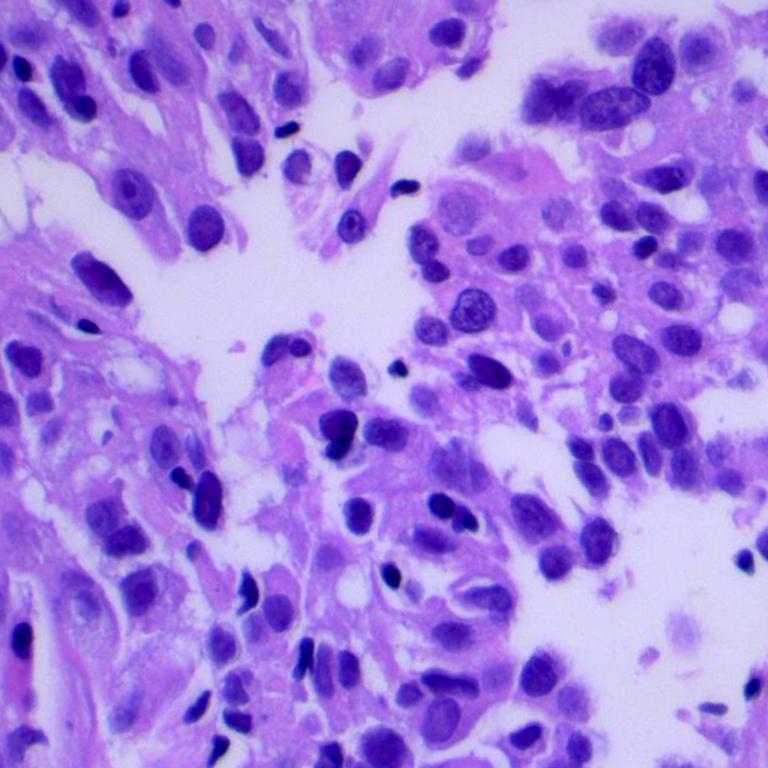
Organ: lung
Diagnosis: adenocarcinomas